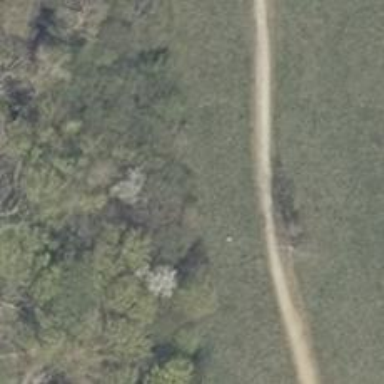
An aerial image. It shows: Path.